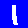
Digit: 1